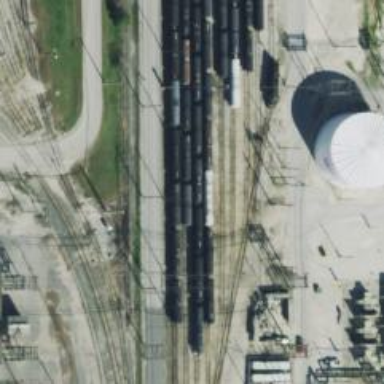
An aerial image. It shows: Railway yard.